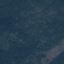
Label: Forest